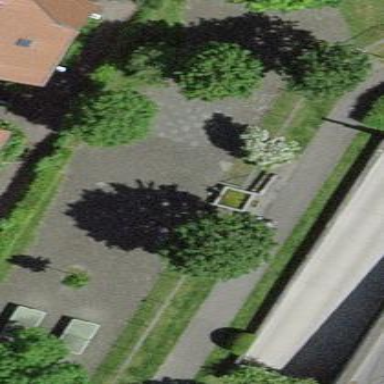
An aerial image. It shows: Park.